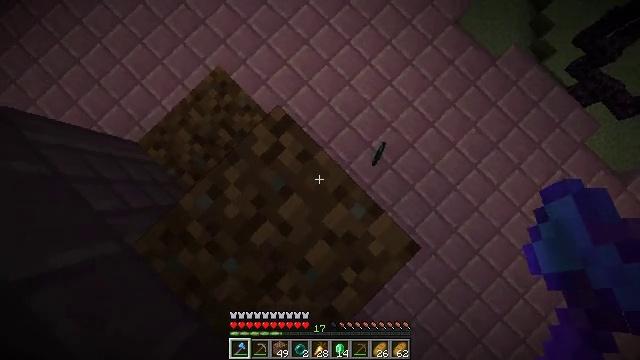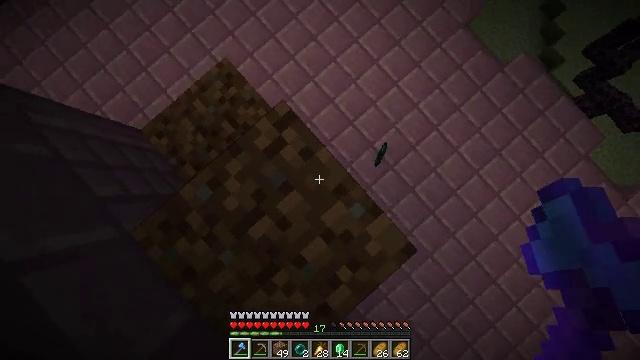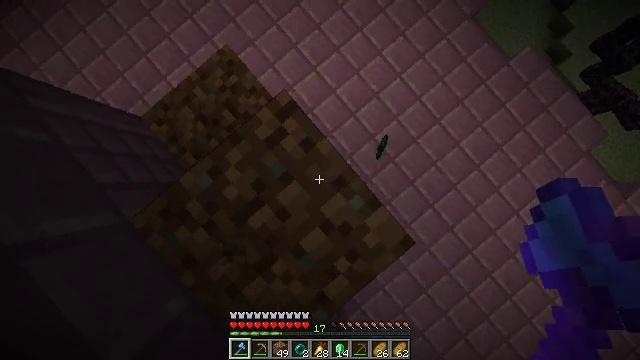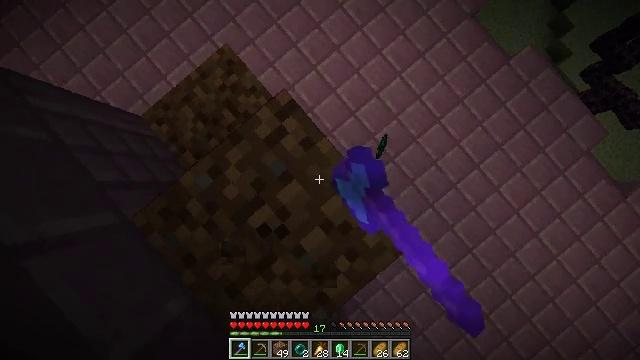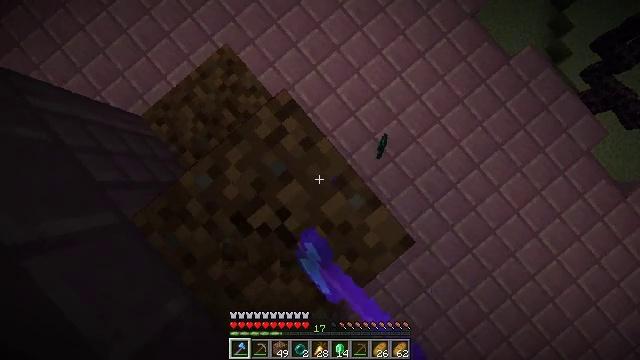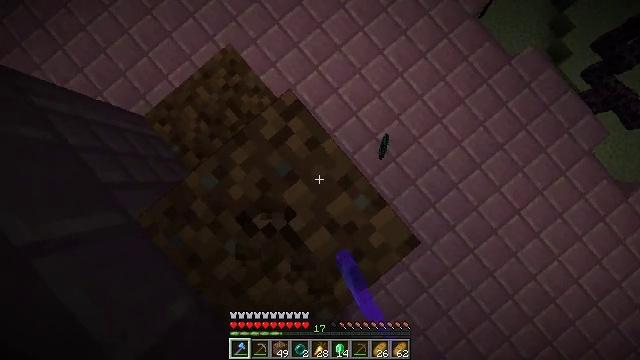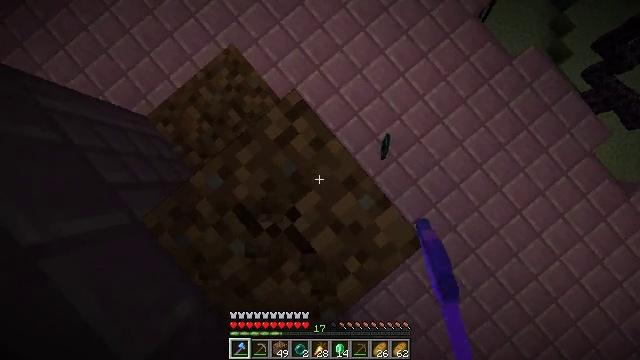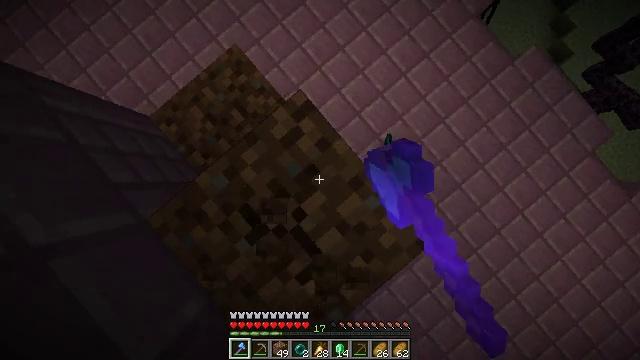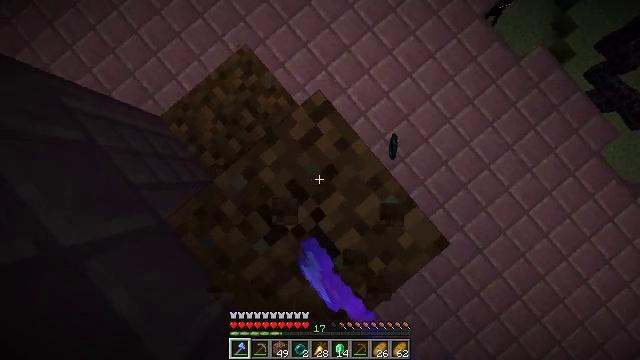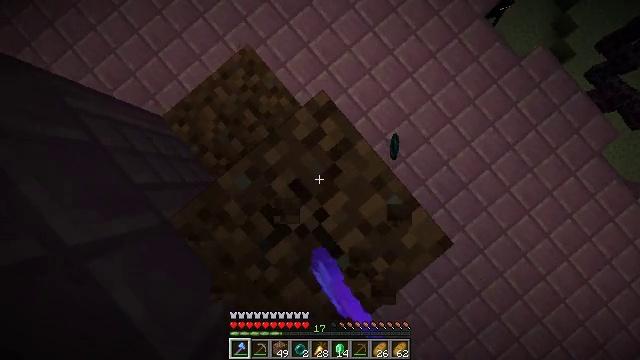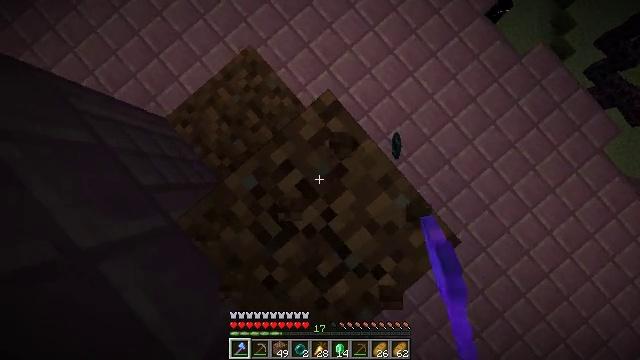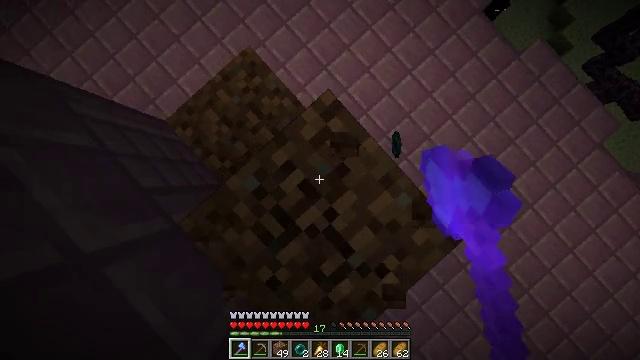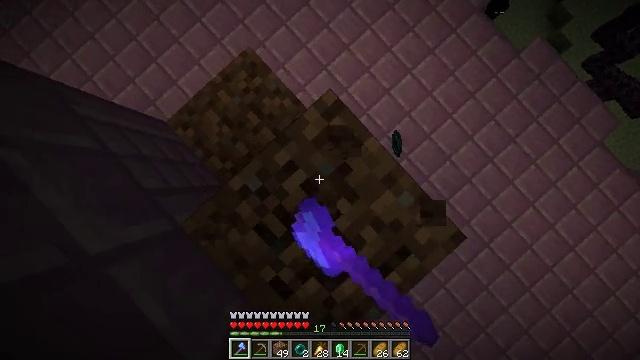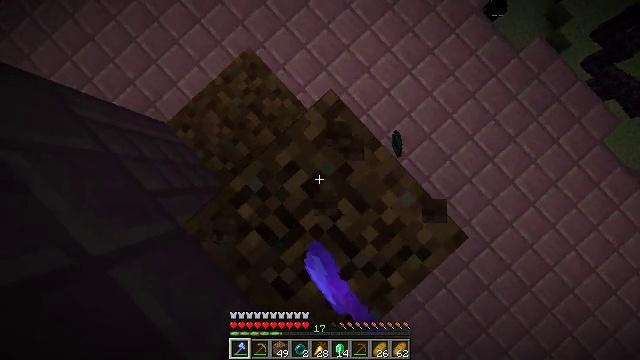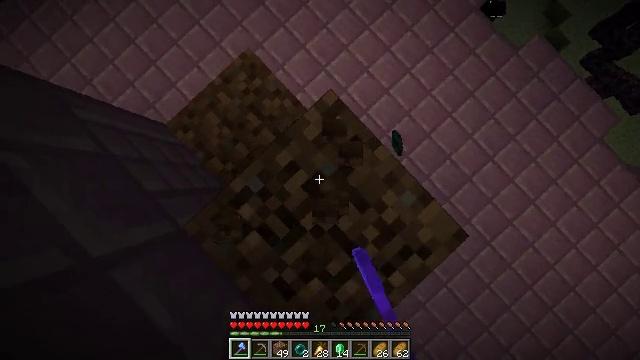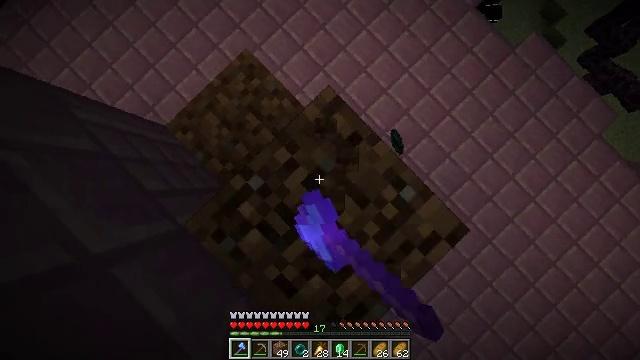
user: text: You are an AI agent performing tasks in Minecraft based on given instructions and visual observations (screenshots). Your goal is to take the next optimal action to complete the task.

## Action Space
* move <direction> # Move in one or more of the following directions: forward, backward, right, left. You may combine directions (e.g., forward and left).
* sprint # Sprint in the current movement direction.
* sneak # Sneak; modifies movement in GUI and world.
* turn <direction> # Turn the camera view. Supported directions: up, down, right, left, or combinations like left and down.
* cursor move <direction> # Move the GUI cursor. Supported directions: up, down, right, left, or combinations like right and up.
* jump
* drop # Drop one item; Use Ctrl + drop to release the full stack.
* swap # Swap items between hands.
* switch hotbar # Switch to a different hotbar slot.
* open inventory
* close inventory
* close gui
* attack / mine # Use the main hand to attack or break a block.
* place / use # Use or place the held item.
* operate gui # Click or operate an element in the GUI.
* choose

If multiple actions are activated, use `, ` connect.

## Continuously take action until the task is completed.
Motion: motion action
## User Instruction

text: Break the dirt block.
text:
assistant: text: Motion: sneak, turn left
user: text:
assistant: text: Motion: sneak, turn left and down, attack / mine
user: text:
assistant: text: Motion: sneak, attack / mine
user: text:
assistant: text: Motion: sneak, attack / mine
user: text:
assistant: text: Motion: move left, sneak, attack / mine
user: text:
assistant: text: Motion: move left, sneak, attack / mine
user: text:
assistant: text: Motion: move left, sneak, attack / mine
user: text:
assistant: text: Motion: move left, sneak, attack / mine
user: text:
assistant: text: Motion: sneak, attack / mine
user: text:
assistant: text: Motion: sneak, attack / mine
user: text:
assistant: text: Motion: sneak, turn right, attack / mine
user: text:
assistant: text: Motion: sneak, attack / mine
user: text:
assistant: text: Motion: sneak, attack / mine
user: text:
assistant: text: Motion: sneak, attack / mine
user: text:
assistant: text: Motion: move back, sneak, attack / mine
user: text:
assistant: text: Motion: sneak, attack / mine
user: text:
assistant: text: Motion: sneak, attack / mine
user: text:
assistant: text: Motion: sneak, attack / mine
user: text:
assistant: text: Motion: sneak, attack / mine
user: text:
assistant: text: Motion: sneak, attack / mine
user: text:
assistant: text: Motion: sneak, attack / mine